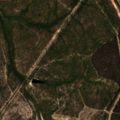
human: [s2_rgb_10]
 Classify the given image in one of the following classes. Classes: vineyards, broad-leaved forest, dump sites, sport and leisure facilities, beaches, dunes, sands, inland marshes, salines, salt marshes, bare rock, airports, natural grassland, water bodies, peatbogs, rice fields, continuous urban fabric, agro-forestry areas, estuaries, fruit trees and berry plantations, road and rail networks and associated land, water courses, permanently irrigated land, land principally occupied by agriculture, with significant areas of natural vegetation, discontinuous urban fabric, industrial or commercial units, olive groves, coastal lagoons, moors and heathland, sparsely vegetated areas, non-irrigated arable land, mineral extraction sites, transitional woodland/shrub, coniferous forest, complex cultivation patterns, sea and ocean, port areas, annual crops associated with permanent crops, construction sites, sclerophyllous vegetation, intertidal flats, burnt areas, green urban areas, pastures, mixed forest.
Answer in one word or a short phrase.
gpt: broad-leaved forest